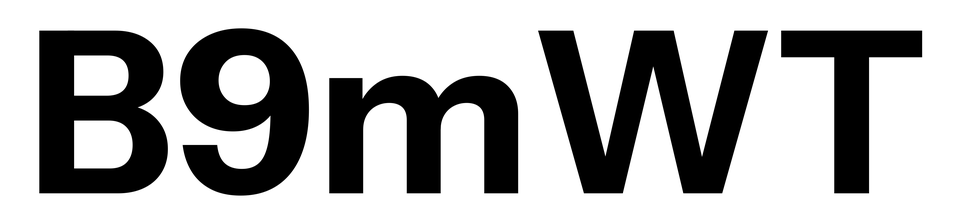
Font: InstrumentSans_Bold